Lunar surface albedo tile
Center latitude: -30.927
Center longitude: -29.36
Resolution (meters per pixel, mean): 139.9
Tile area (km^2): 19714.25
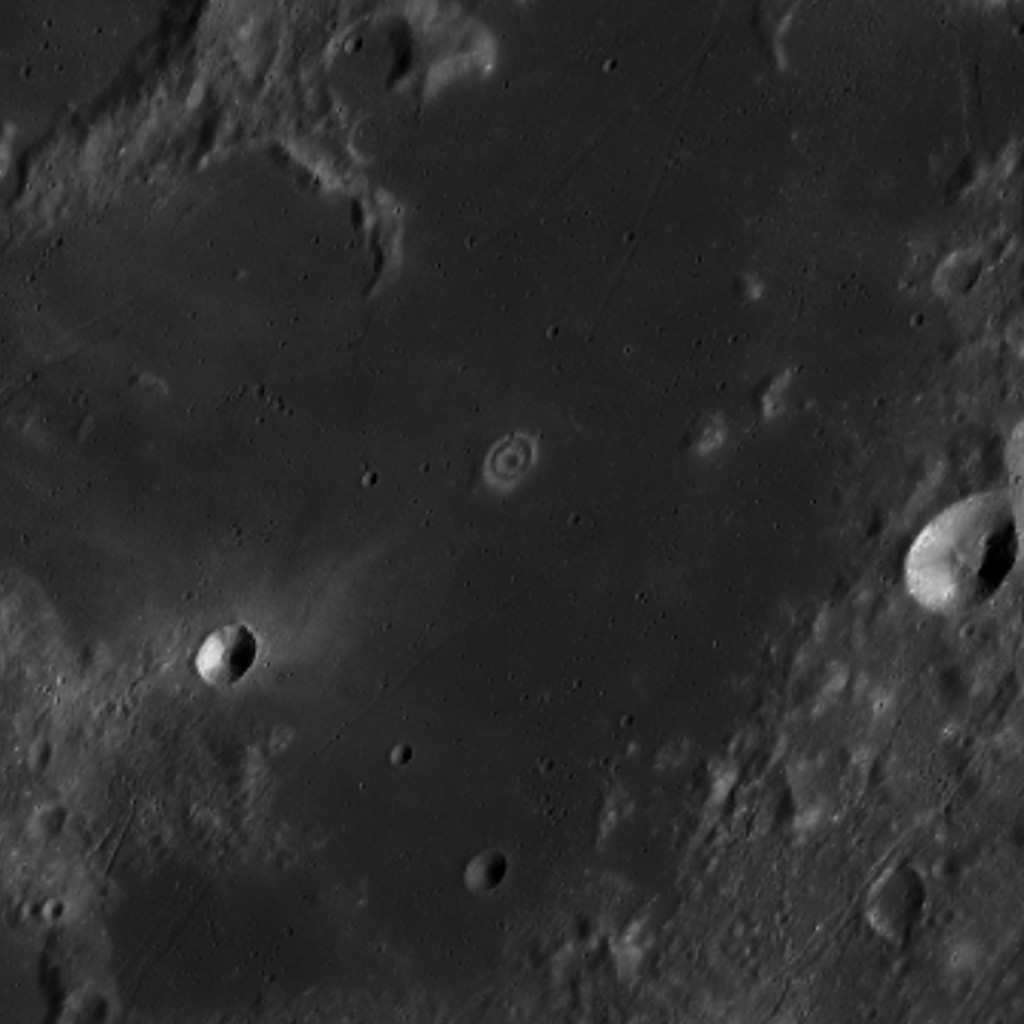